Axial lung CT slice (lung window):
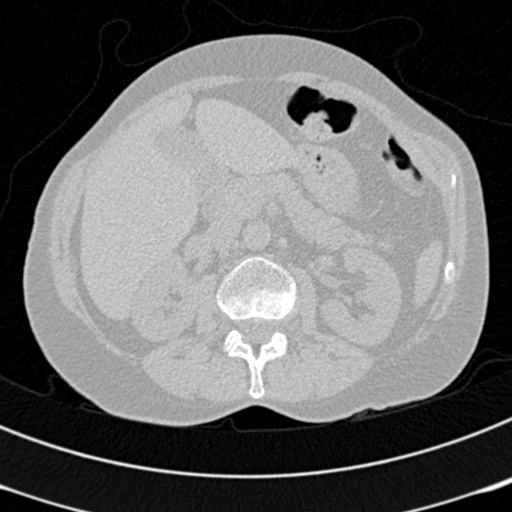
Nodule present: no